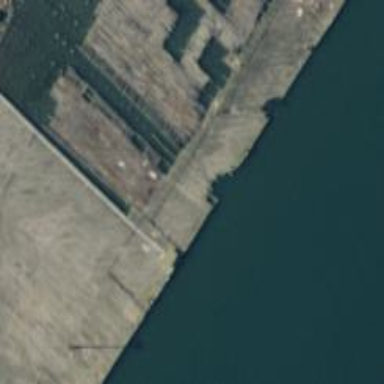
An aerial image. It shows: Pier that has been ruined.